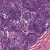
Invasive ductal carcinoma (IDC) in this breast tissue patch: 1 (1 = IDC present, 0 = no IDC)